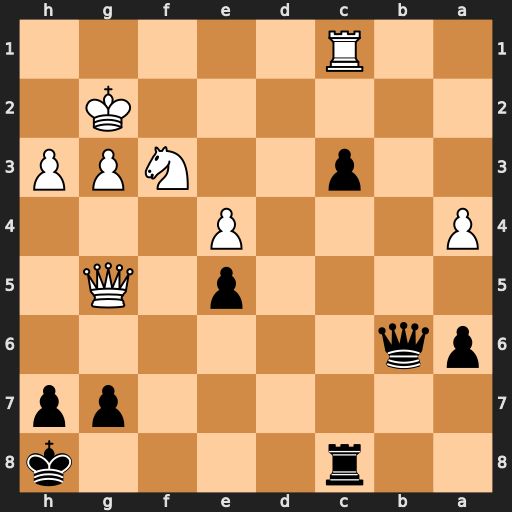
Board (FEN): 2r4k/6pp/pq6/4p1Q1/P3P3/2p2NPP/6K1/2R5
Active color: b
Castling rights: -
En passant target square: -
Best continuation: h6 Qd2 cxd2 Rxc8+ Kh7